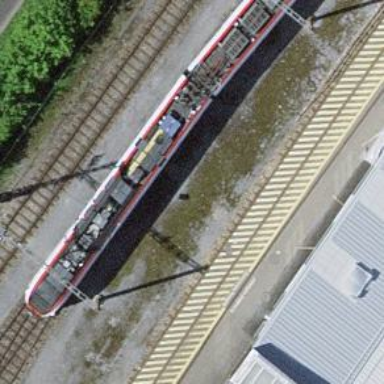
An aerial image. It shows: Railway switch.